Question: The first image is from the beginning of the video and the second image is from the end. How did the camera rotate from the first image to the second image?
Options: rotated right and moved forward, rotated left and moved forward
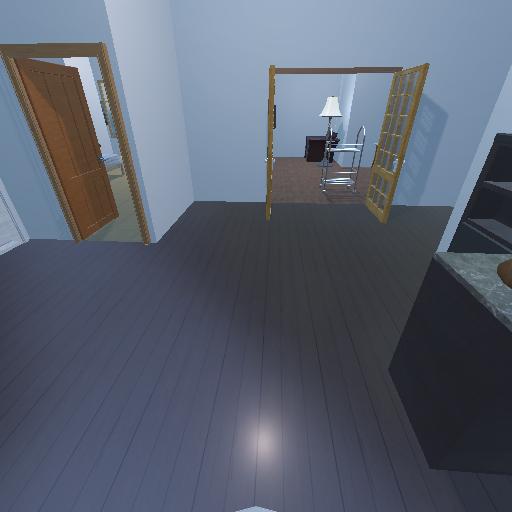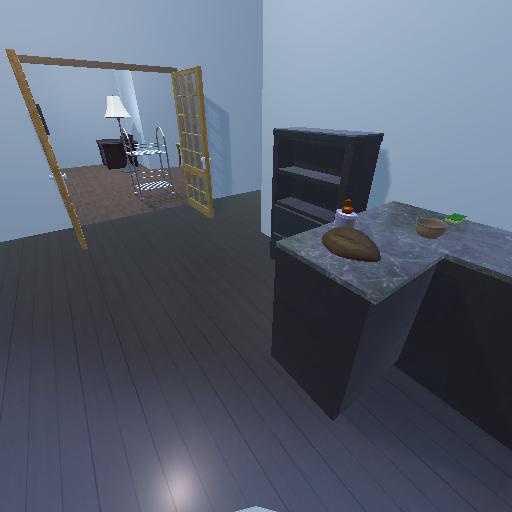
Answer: rotated right and moved forward